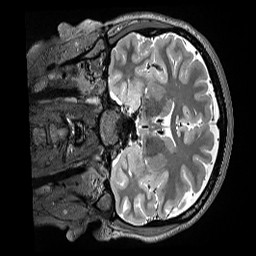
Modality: T2w
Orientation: coronal
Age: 26
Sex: female
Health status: ill
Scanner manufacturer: siemens
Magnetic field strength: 3 T
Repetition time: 3.2 s
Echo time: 0.564 s